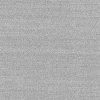
Atmospheric dust classification: dusty